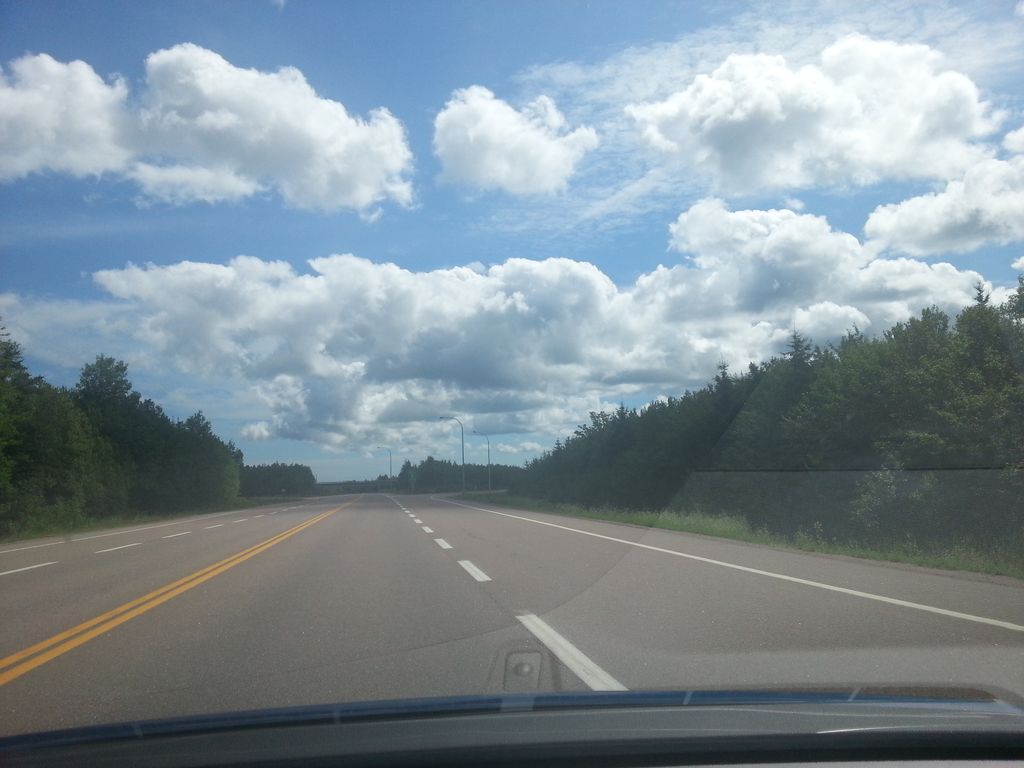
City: charlottetown